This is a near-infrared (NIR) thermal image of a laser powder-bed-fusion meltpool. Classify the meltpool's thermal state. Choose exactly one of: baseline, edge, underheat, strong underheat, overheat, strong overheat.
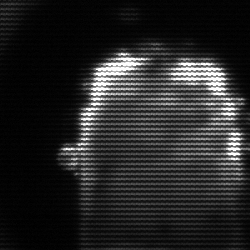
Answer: baseline